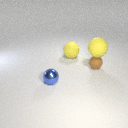
large yellow rubber sphere to the left of small brown rubber sphere